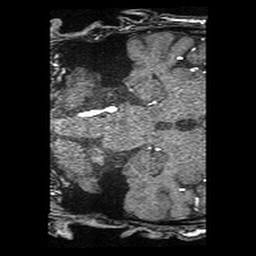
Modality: angio
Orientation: coronal
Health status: ill
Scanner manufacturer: siemens
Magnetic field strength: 1.5 T
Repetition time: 0.024 s
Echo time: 0.007 s